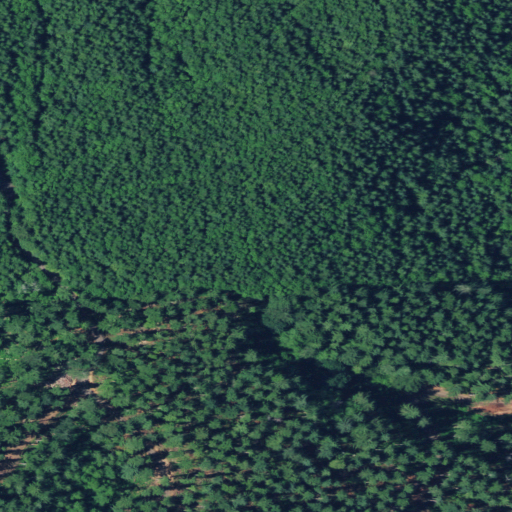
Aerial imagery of mountain in Oregon named Noble Hill containing evergreen forest, mixed forest, and open development